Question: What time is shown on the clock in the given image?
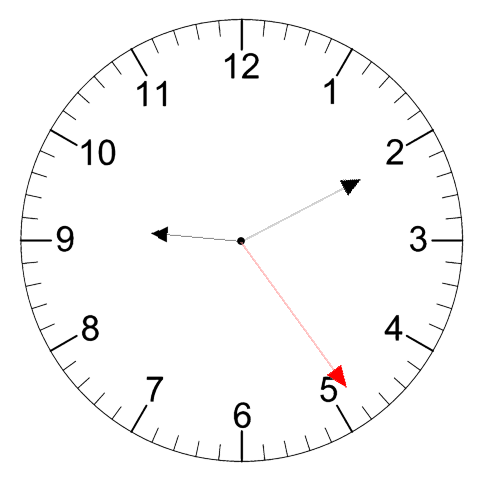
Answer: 09:10:24